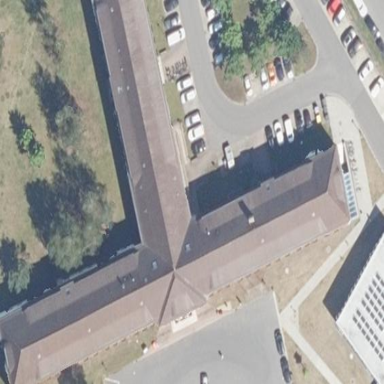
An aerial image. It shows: Government office building.